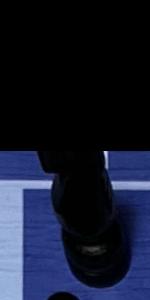
Label: Knight_Black